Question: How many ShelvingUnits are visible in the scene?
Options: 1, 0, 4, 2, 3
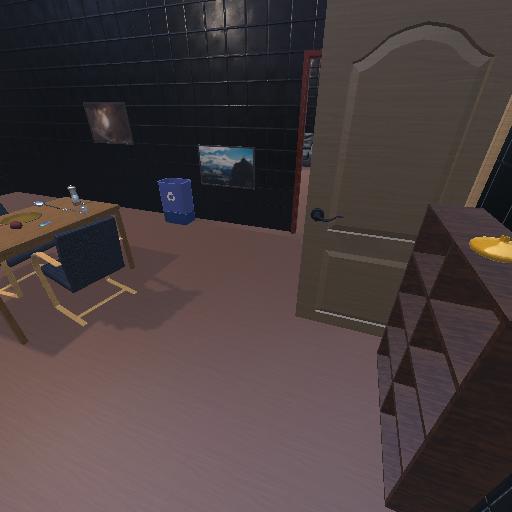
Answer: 1